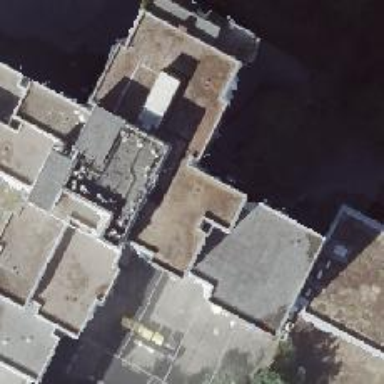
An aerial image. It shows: Part of building.